Field crop: tomato
Growth stage: 1
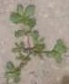
Species: portulaca